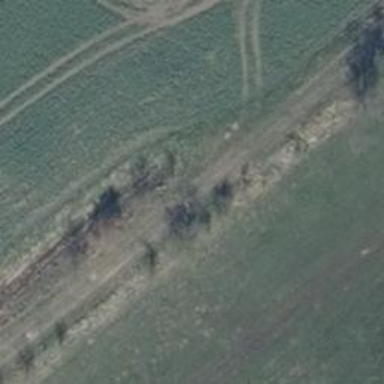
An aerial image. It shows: Track with grade 5 tracktype.